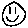
Label: smiley face